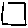
Label: square